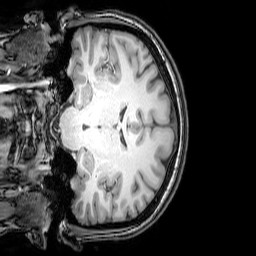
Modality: T1w
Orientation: coronal
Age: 24
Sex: female
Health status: healthy
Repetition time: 0.081 s
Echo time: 0.037 s